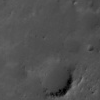
Atmospheric dust classification: not_dusty